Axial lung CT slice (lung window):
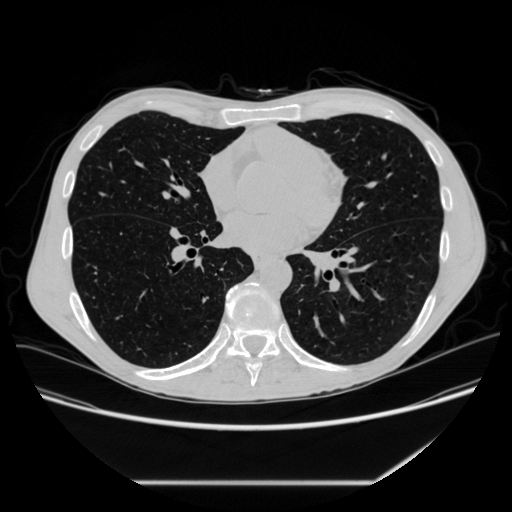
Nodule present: no